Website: lowes
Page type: billing-address
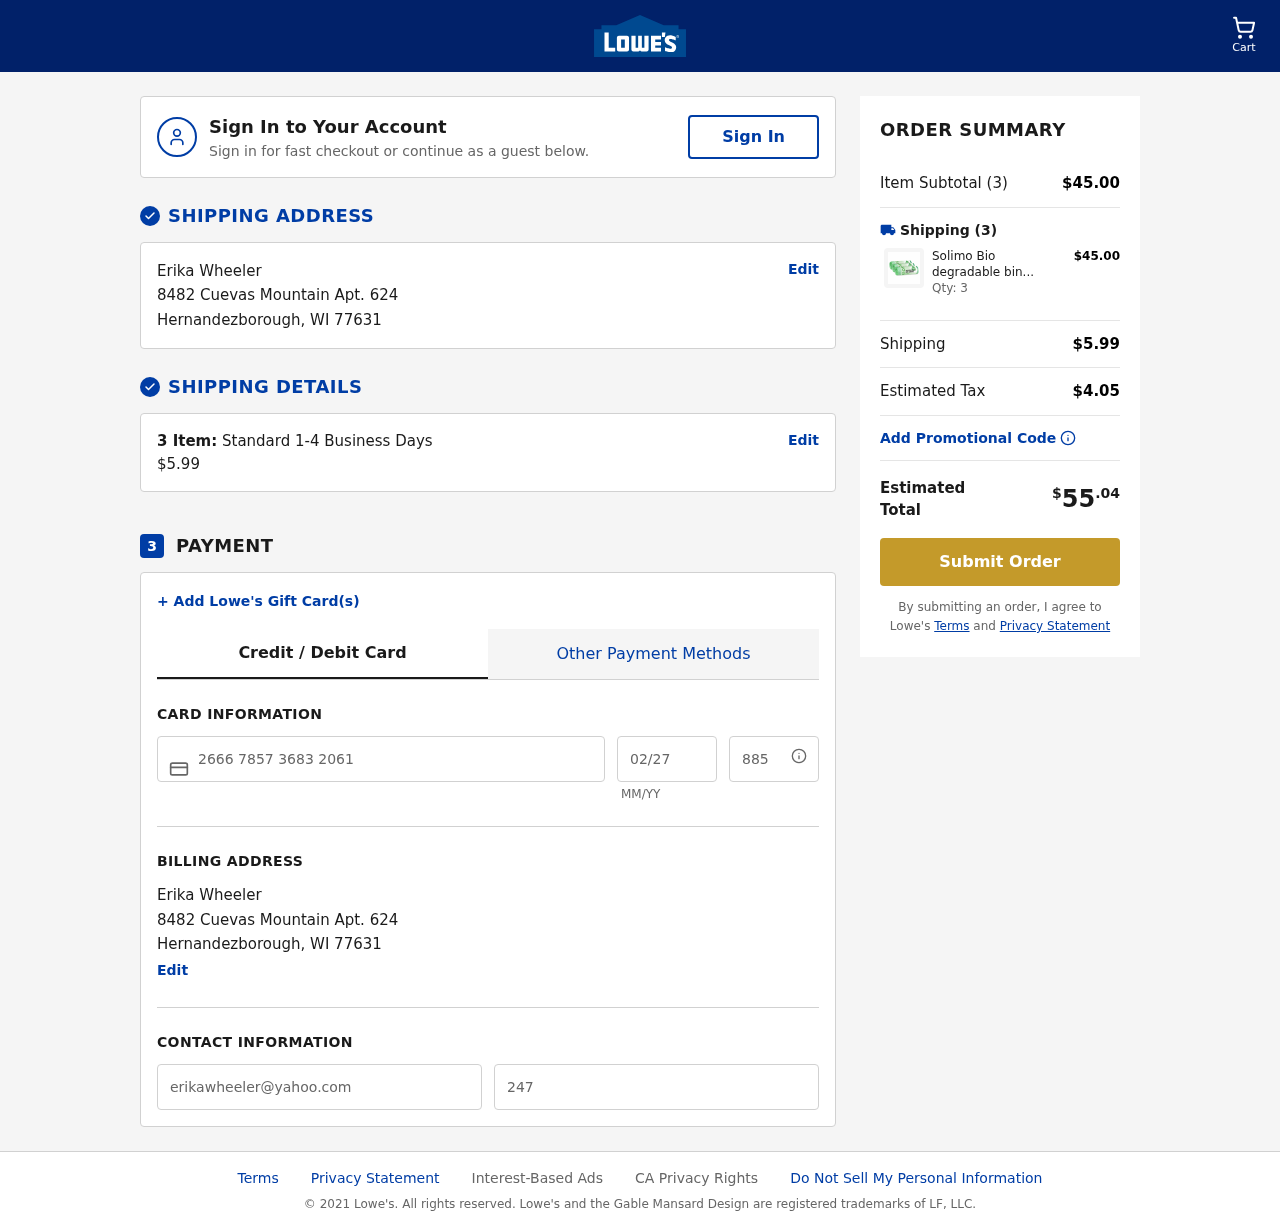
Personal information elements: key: PII_CARD_CVV
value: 885
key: PII_CARD_EXPIRY
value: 02/27
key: PII_CARD_NUMBER
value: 2666 7857 3683 2061
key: PII_CITY
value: Hernandezborough
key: PII_EMAIL
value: erikawheeler@yahoo.com
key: PII_FULLNAME
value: Erika Wheeler
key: PII_PHONE
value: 2472129510
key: PII_POSTCODE
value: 77631
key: PII_STATE_ABBR
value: WI
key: PII_STREET
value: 8482 Cuevas Mountain Apt. 624
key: PII_FULLNAME2
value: Erika Wheeler
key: PII_STREET2
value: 8482 Cuevas Mountain Apt. 624
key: PII_CITY2
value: Hernandezborough
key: PII_STATE_ABBR2
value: WI
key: PII_POSTCODE2
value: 77631
Product elements: key: PRODUCT1_NAME
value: Solimo Bio degradable bin liner 6L, 50 pieces per pack - Pack of 3
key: PRODUCT1_PRICE
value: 15
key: PRODUCT1_QUANTITY
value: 3
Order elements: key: ORDER_NUM_ITEMS
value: Cart
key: ORDER_NUM_ITEMS
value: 3 Item:
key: ORDER_NUM_ITEMS
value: Item Subtotal (3)
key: ORDER_SHIPPING_COST
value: $5.99
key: ORDER_SUBTOTAL
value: $45.00
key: ORDER_TAX
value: $4.05
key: ORDER_TOTAL
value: $55.04